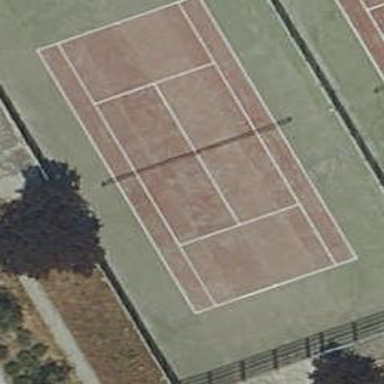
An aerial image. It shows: Tennis court in leisure pitch.